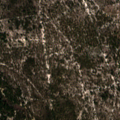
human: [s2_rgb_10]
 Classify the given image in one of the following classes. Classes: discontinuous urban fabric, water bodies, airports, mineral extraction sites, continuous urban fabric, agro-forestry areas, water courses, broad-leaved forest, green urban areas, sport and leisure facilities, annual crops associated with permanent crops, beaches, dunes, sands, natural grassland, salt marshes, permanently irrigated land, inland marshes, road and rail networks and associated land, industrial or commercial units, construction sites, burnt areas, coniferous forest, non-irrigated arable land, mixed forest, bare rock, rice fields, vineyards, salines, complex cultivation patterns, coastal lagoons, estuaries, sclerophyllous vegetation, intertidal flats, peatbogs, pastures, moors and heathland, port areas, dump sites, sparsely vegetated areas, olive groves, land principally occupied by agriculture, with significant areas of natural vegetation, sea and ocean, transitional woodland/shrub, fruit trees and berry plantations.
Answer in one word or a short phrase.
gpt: broad-leaved forest, coniferous forest, mixed forest